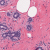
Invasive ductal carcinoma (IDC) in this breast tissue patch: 0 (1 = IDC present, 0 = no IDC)